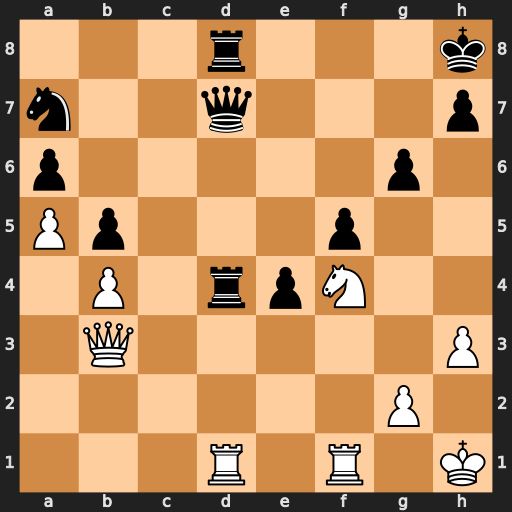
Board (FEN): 3r3k/n2q3p/p5p1/Pp3p2/1P1rpN2/1Q5P/6P1/3R1R1K
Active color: w
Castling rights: -
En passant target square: -
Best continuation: Rxd4 Qxd4 Ne6